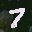
Label: 7